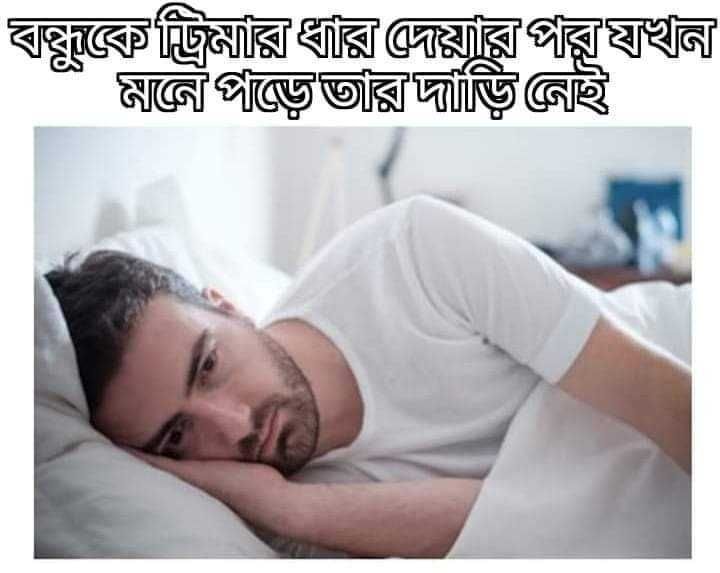
Caption: বন্ধুকে ট্রিমার ধার দেয়ার পর যখন মনে পড়ে তার দাড়ি নেই
Label: non-hate